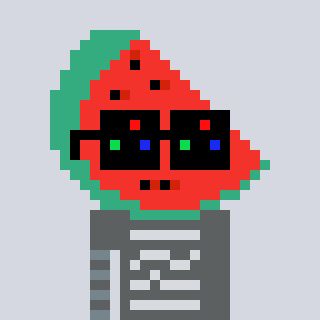
a pixel art character with square black sunglasses, a watermelon-shaped head and a cold-colored body on a cool background